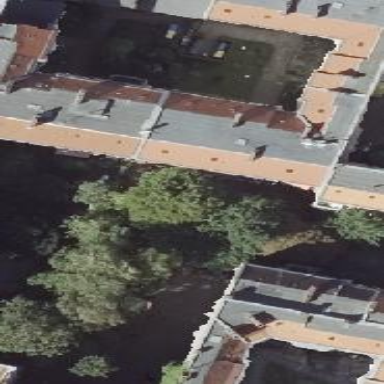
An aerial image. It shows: Building consisting of apartments with double saltbox roof shape.